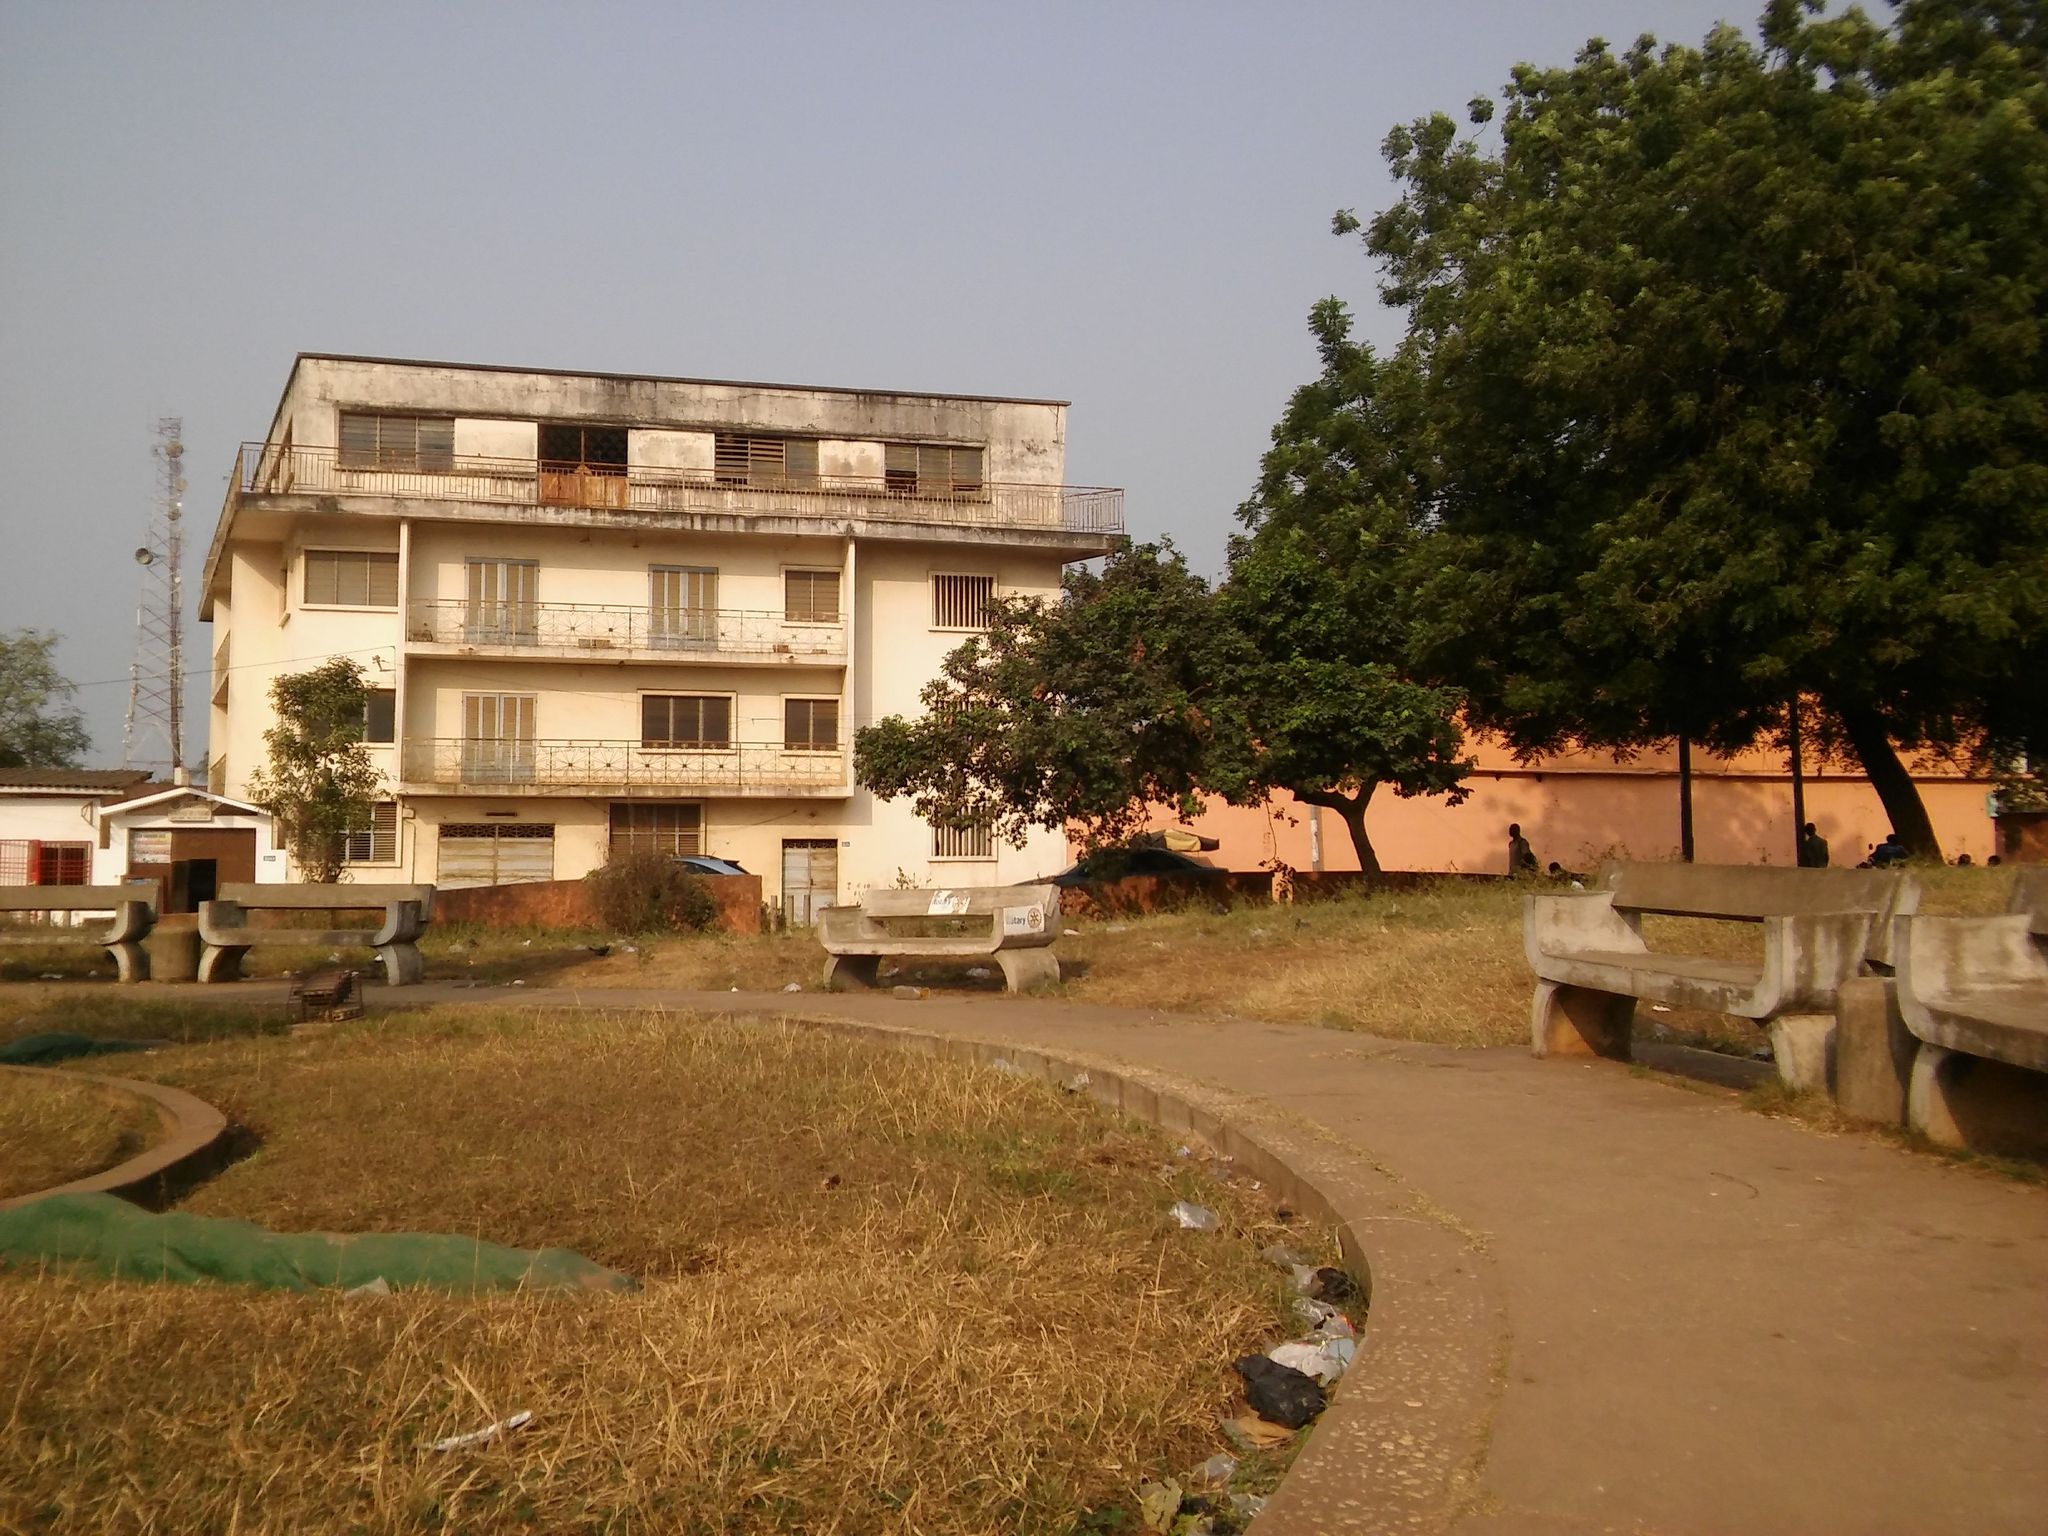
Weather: clear
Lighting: day
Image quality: good
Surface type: walking surface
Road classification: footway
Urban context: urban centre
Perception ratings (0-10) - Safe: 2.82, Lively: 5.21, Beautiful: 1.53, Boring: 3.63, Depressing: 7.74, Wealthy: 3.04